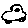
Label: car